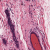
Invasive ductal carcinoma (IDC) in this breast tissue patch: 0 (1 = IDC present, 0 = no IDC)